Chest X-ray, AP view. Patient: 74 years old, sex F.
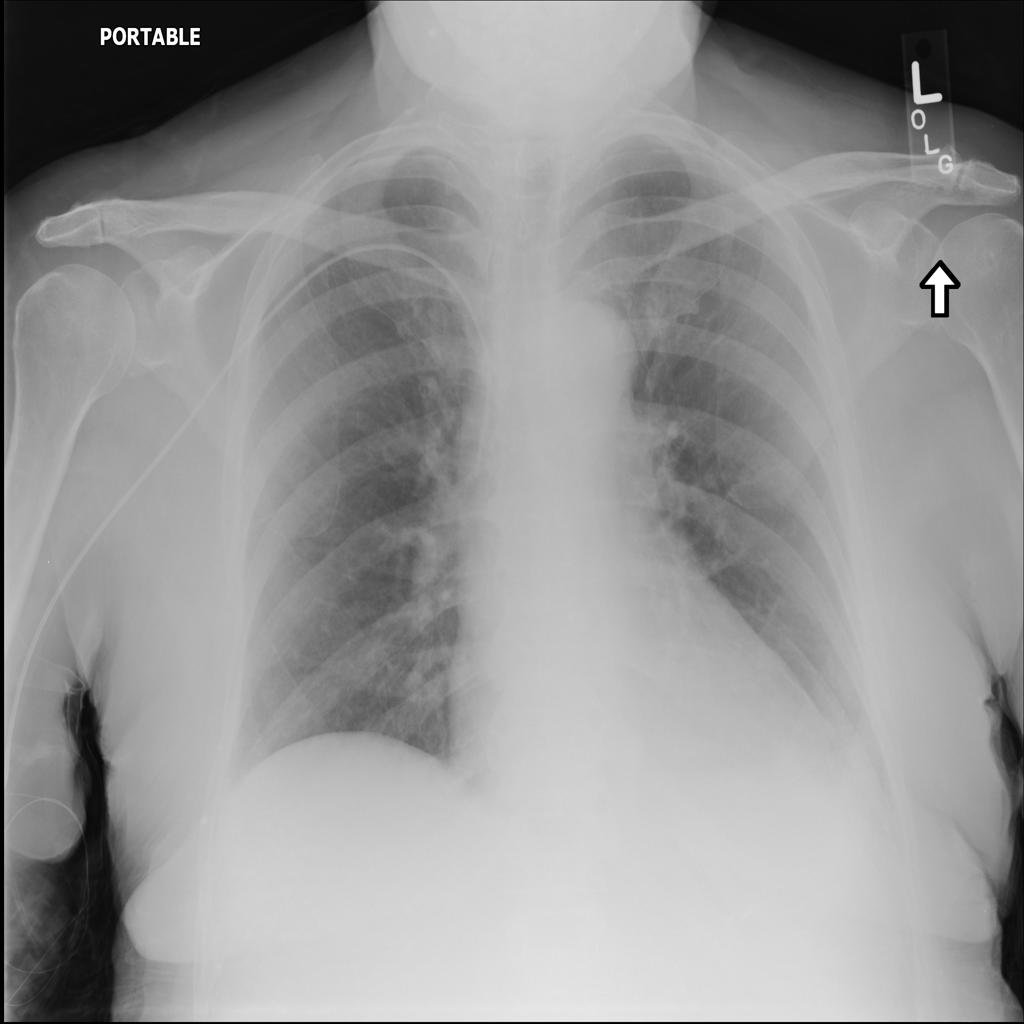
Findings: No Finding